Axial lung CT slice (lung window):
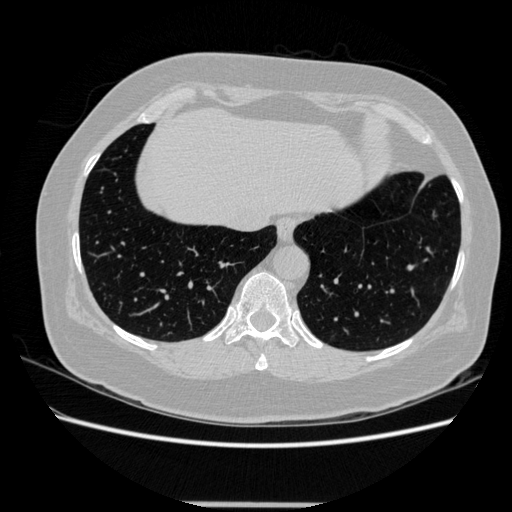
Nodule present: no